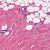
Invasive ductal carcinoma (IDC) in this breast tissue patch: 0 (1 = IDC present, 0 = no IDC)